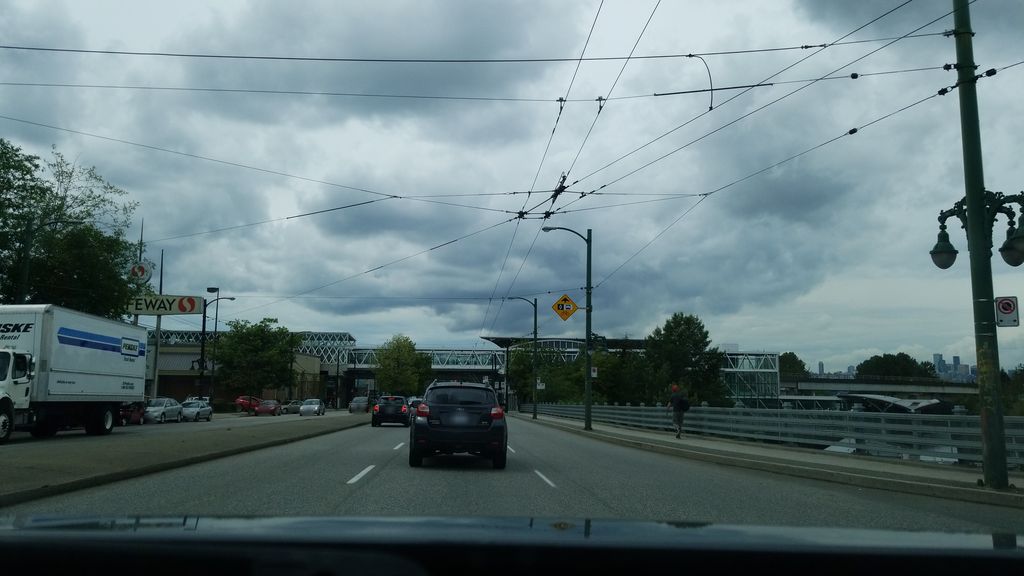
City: vancouver